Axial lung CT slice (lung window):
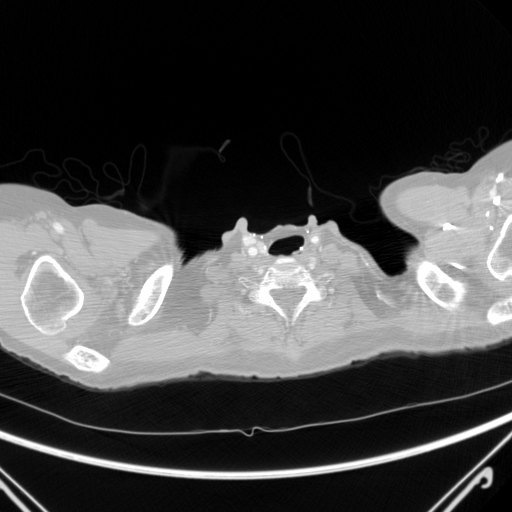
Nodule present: no